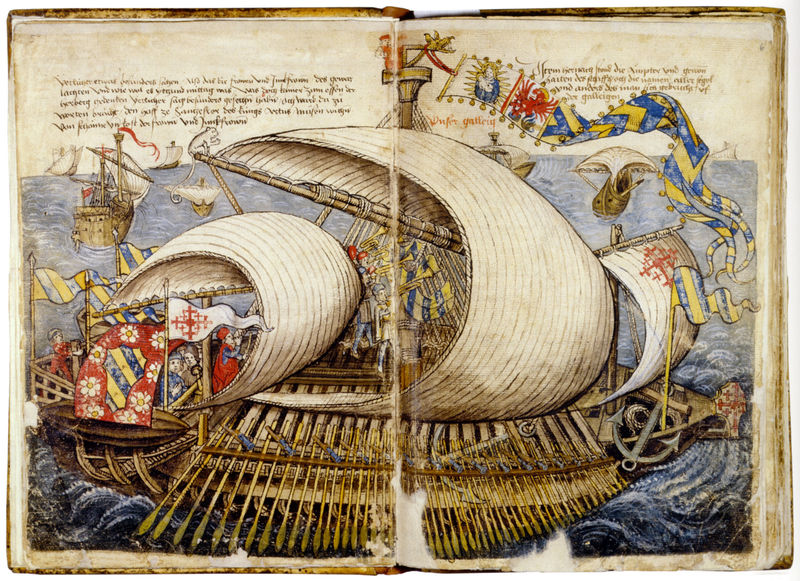
Titel: Pilgerschiff
Künstler: Konrad von Grünemberg
Standort: Karlsruhe
Institution: Badische Landesbibliothek
Schlagwörter: adler, blau, kampf, mann, meer, wasser, weiß, gelb, menschen, see, bewegung, blume, blumen, braun, bunt, holz, mitte, männer, symbol, zeichnung, blüten, rot, muster, geschichte, mensch, bild, horizont, wind, figur, gold, musik, boot, boote, ruder, affe, farbig, schiff, schiffe, schrift, segel, segelboot, segelschiffe, welle, wellen, papier, bogen, fahnen, fahne, flagge, mast, segelschiff, farbe, grafik, rand, masten, krieg, sturm, tau, soldaten, falte, ruderer, rudern, korb, schoner, taue, ozean, schild, hälfte, buch, kreuz, seil, windig, druck, illustration, text, buchstaben, beschriftung, matrose, ritter, sieg, wimpel, seefahrt, wappen, foliant, seiten, kreuze, antik, mittelalter, kreuzzug, bibliothek, fanfaren, trompeten, flaggen, matrosen, anker, flotte, fanfare, emblem, posaune, knick, sklaven, farbdruck, handschrift, symbole, ägypten, ruderschiff, trompete, schiffsmast, ausguck, falz, erzählung, barke, galeere, doppelseite, gebläht, rettungsboot, armada, blähen, trompeter, selgelschiff, beschädigungen, weer, coloriertfarbig, falze, gaeere, seemacht, steuermannmatrose, altes buch, handschrigt, kleine schiffe, krähennest